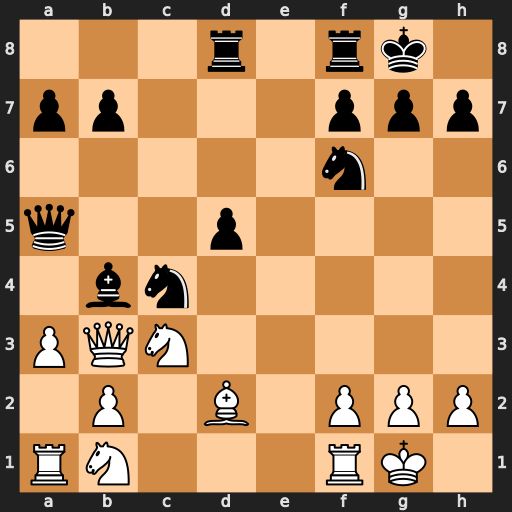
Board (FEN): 3r1rk1/pp3ppp/5n2/q2p4/1bn5/PQN5/1P1B1PPP/RN3RK1
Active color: w
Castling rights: -
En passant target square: -
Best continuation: Qxb4 Qxb4 axb4